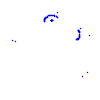
Particle: kaon